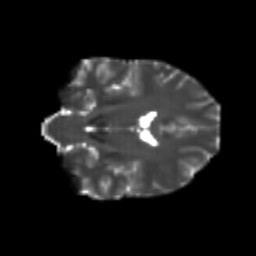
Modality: T2w
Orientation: coronal
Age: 25
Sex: female
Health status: healthy
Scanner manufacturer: philips
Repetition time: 7.388 s
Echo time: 0.08599 s